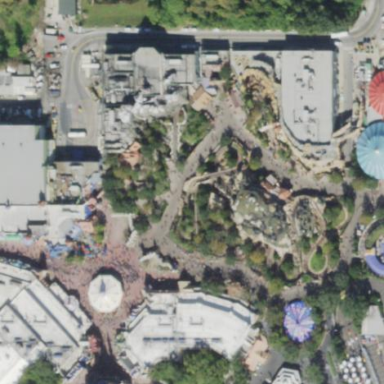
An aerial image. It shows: Theme area attraction.